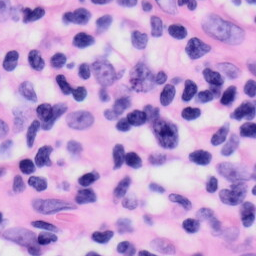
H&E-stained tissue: Skin